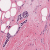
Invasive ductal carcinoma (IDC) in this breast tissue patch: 1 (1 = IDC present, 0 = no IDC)